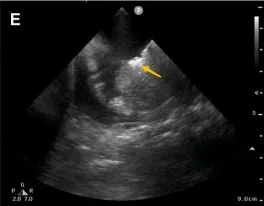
Multiple investigations for diagnosis of Case3. (E) The intracardial echocardiography demonstrates well-targeted biopsy catheter (arrow) on the mass.
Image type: radiology (ultrasound)